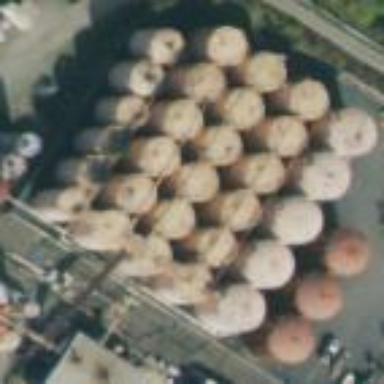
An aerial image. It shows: Silo.